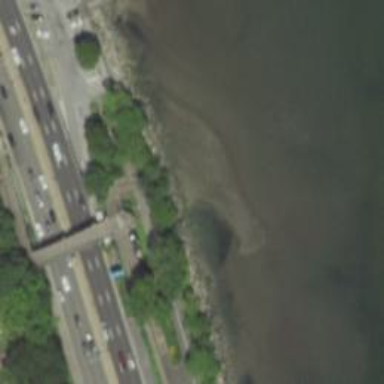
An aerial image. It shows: Footway bridge.